Interaction volume radius: 10 \u00c5
Interaction volume height: 15 \u00c5
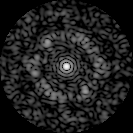
Disorder parameter: 0.733